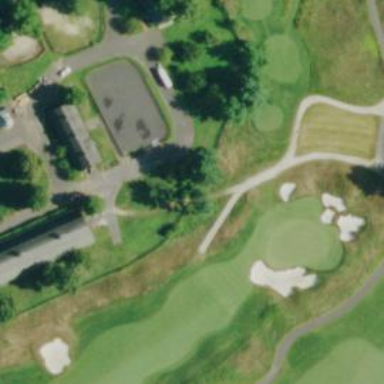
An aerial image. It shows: Service road designated as golf cart path.